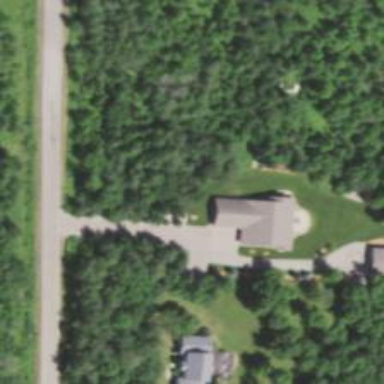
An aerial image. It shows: Driveway leading to service road.